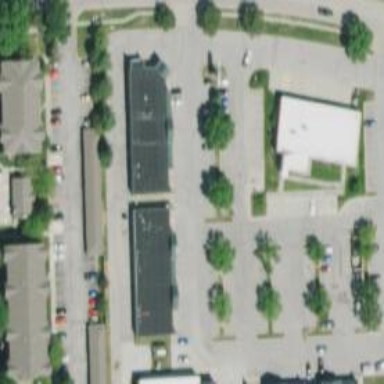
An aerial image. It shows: Veterinary facility.